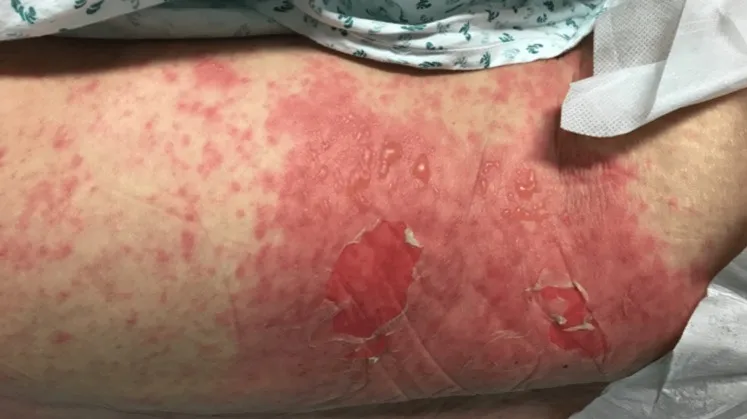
Nikolsky sign positive on the abdomen.
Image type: medical_photograph (skin_photograph)